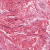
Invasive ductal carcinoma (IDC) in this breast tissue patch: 0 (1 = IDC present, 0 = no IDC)